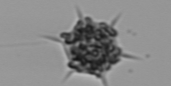
Label: Dictyocha